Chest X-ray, PA view. Patient: 46 years old, sex M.
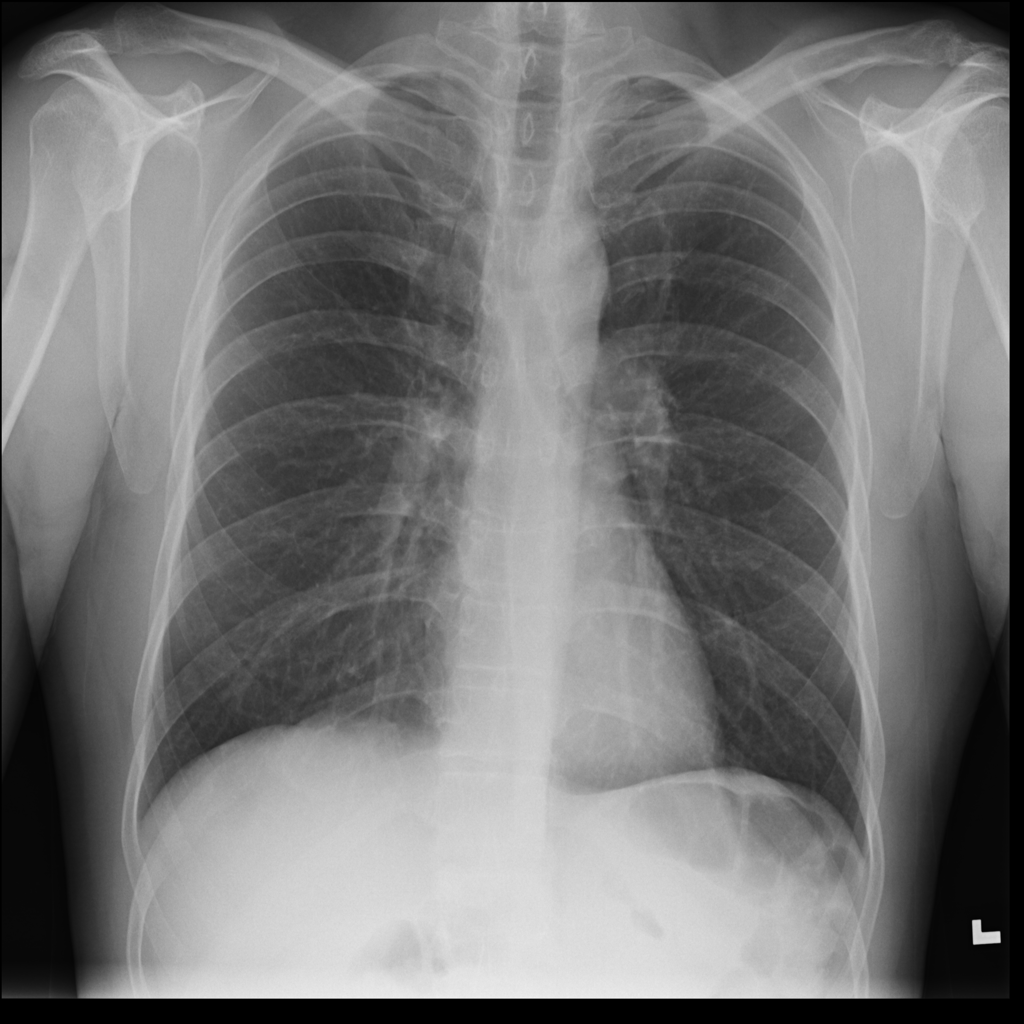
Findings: No Finding